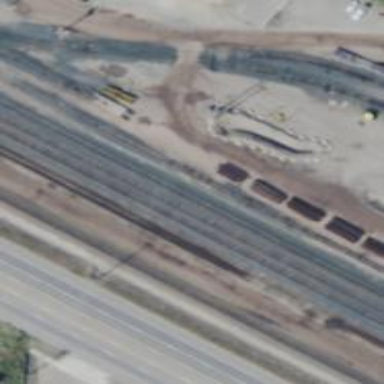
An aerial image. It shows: Railway siding with rails.